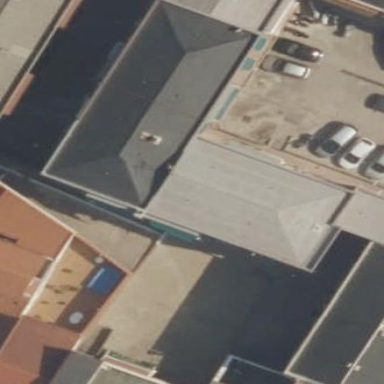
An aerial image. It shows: View of apartment building.